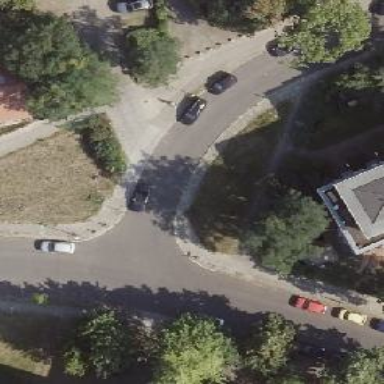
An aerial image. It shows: Residential road with asphalt surface. There are sidewalks on both sides of the road.